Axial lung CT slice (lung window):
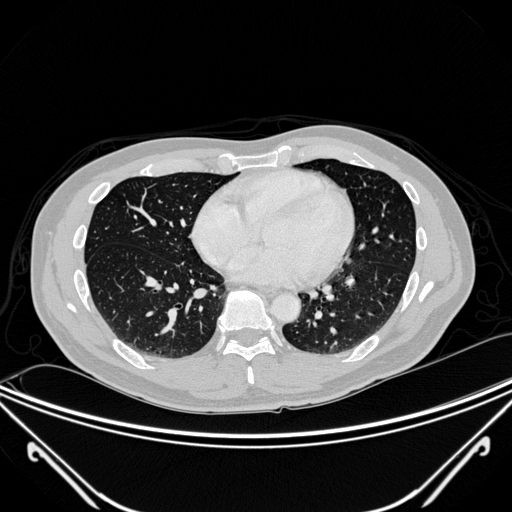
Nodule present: no